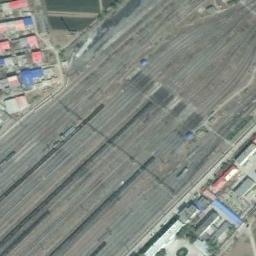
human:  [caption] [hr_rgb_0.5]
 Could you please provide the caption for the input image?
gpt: There are three parallel railway lines here .

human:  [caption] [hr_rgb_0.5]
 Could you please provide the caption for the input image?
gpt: These railways go through a industrial area .

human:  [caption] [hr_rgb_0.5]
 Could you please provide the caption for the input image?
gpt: There are several buildings of different shapes and sizes beside the railway .

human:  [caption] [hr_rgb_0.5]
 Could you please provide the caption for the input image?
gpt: The railway is on the bare land next to some houses .

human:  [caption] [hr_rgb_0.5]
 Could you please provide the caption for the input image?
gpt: There are some buildings beside the railway with some black trains .